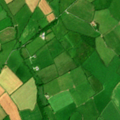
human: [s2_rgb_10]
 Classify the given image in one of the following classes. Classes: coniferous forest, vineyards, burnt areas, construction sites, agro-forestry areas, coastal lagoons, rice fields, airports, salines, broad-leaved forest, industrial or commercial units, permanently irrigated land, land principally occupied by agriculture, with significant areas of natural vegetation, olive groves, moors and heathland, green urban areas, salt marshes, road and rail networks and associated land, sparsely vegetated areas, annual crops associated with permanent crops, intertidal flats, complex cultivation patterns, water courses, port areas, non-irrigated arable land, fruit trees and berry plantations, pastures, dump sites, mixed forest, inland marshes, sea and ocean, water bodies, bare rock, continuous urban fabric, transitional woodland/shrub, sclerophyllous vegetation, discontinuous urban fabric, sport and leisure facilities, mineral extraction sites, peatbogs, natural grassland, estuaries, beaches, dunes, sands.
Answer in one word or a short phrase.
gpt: pastures